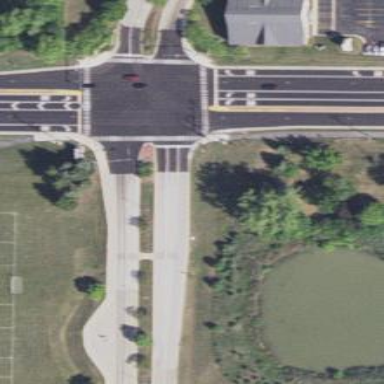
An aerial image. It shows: Cycleway crossing with zebra markings.